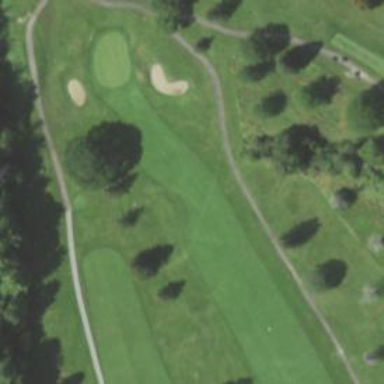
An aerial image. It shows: Golf hole.